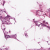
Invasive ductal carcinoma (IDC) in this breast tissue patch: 0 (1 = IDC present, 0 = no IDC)